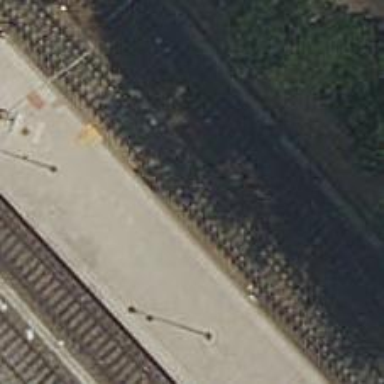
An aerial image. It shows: Railway track with contact line for electrification.